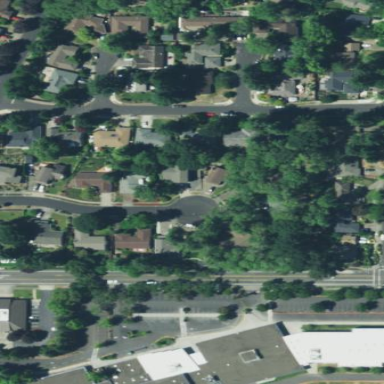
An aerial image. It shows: This residential area consists of single-family homes.